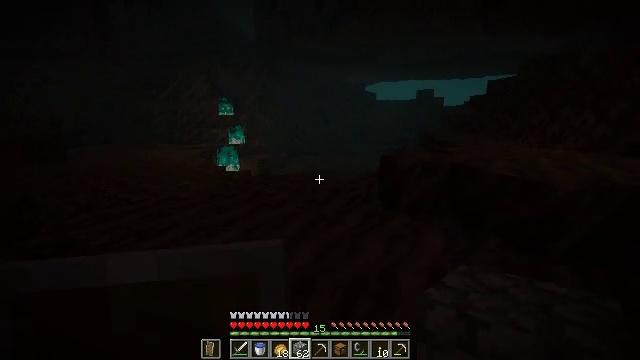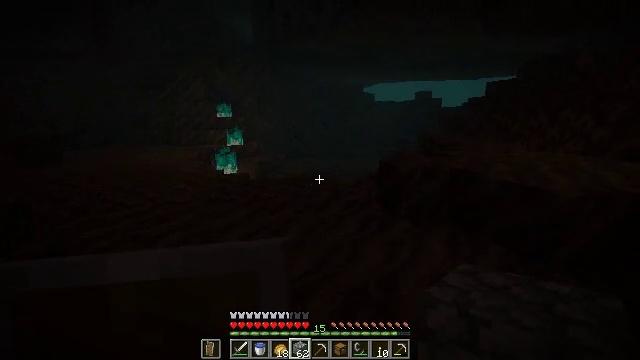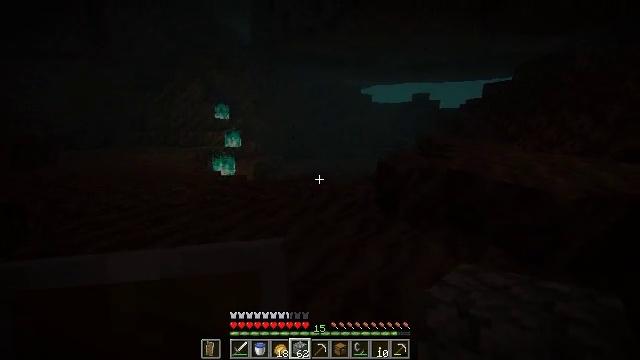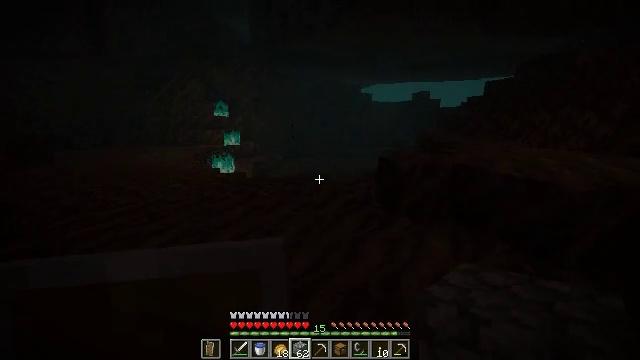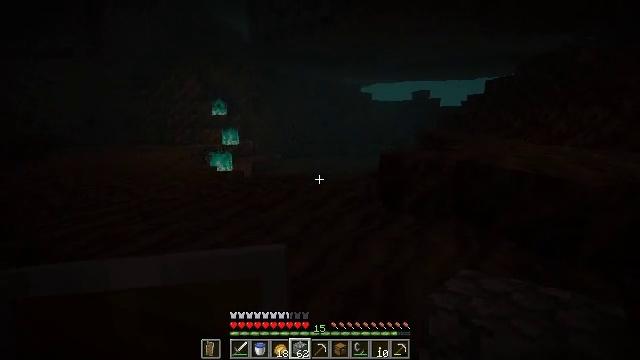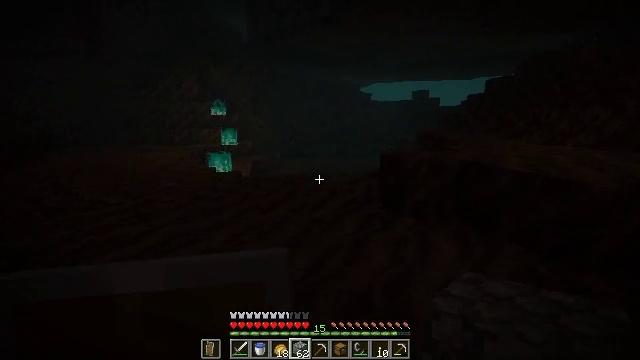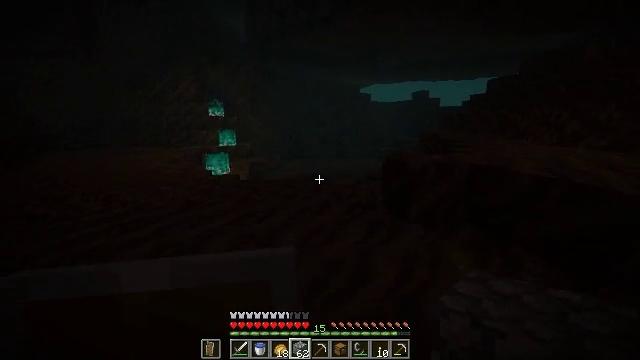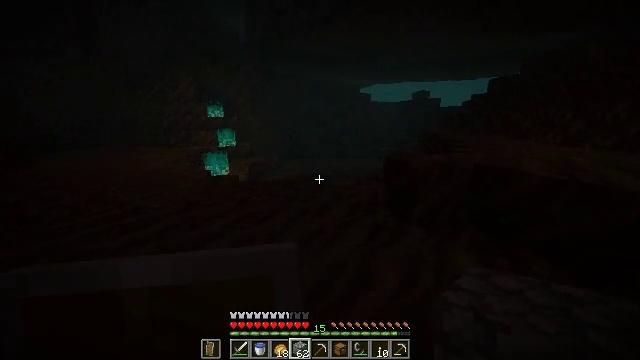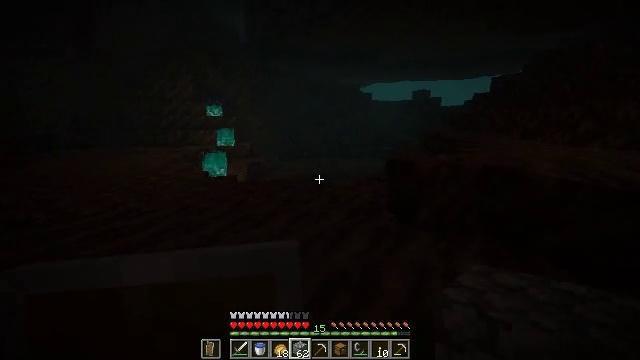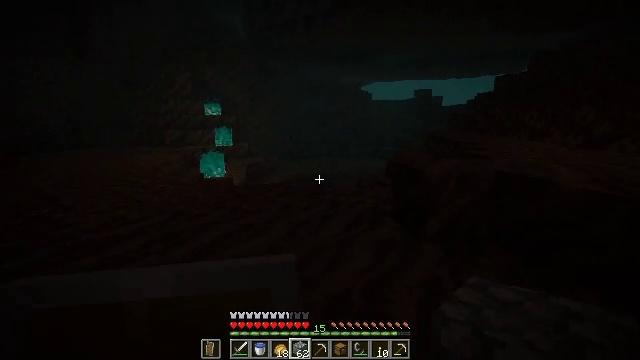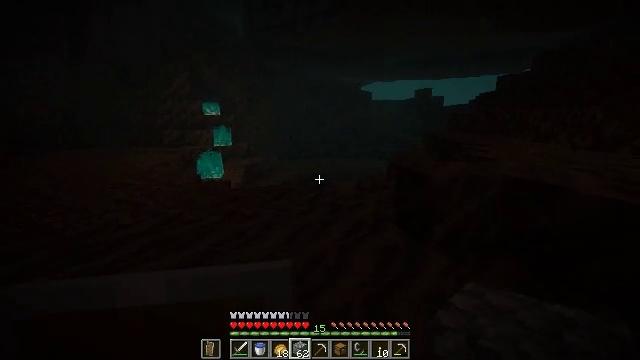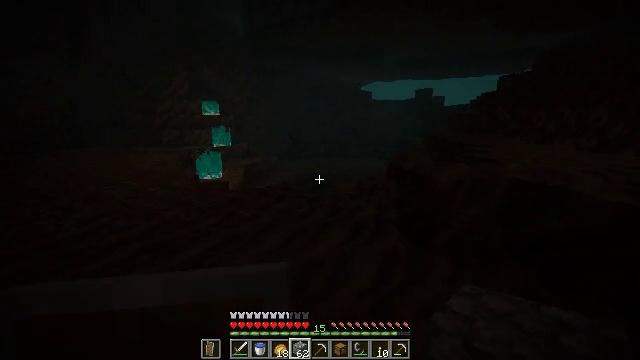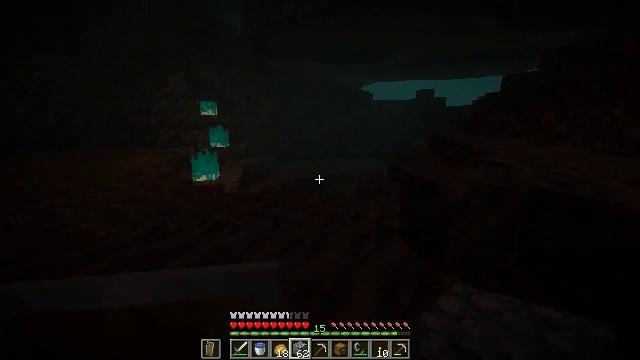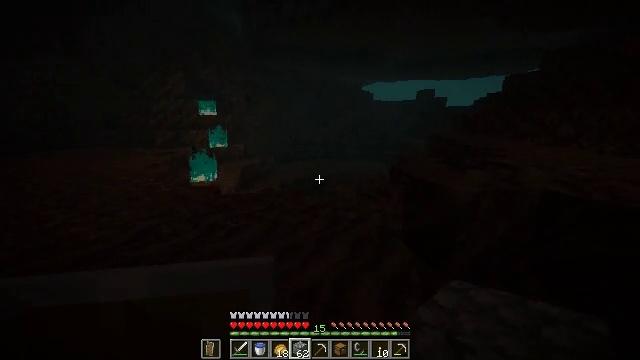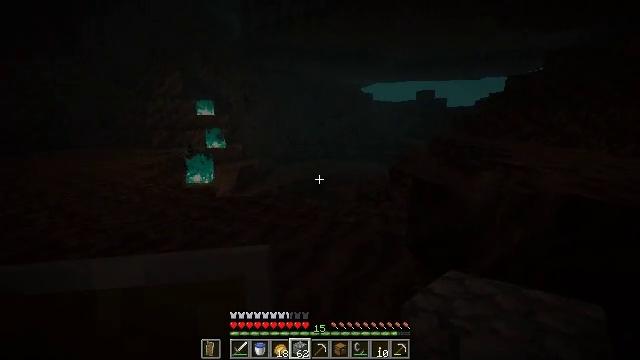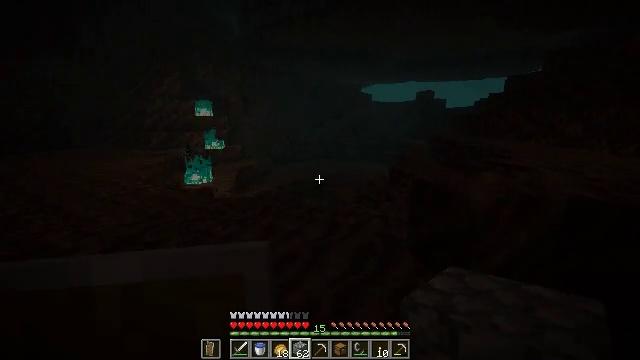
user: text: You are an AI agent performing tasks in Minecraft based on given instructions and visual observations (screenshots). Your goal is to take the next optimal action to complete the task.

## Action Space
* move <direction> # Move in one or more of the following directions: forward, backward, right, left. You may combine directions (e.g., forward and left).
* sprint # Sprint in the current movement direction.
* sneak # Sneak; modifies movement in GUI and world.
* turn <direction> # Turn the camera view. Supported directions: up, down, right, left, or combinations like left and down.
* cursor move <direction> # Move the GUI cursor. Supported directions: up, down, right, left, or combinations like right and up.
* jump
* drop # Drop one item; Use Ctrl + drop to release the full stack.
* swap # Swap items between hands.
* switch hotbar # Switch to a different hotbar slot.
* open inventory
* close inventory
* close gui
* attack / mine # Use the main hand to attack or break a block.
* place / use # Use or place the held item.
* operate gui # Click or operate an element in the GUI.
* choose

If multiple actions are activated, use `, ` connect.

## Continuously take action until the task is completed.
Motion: motion action
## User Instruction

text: Clear the area by removing soul fire.
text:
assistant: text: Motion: move forward
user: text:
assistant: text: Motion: move forward
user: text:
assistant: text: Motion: move forward
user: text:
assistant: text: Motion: move forward
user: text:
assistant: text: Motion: move forward
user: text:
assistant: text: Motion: move forward
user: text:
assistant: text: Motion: move forward
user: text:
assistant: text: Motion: move forward
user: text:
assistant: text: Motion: move forward
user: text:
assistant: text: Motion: move forward
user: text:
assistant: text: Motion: move forward
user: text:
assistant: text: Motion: move forward
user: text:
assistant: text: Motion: move forward
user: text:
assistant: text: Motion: move forward
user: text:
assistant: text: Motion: move forward
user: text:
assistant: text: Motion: move forward
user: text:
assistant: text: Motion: move forward, turn right
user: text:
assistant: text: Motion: move forward, turn right
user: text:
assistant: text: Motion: move forward, turn right
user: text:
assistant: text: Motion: move forward, turn right
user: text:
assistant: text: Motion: move forward, turn right
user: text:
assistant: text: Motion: move forward
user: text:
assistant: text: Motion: move forward
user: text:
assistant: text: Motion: move forward
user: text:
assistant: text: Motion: move forward
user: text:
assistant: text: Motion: move forward
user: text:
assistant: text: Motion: move forward
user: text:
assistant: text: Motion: move forward, turn right
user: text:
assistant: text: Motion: move forward, turn right
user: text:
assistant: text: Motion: move forward, turn right and down